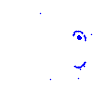
Particle: pion